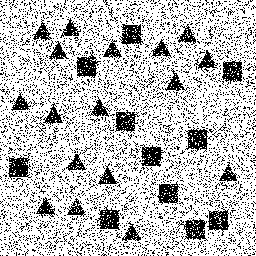
Squares: 11
Triangles: 17
Stars: 0
Total shapes: 28